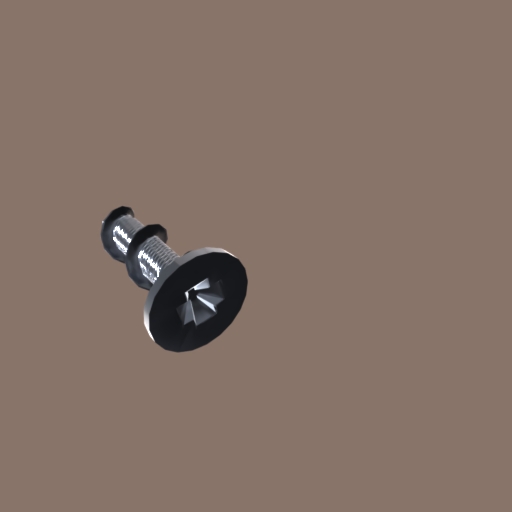
Label: screw